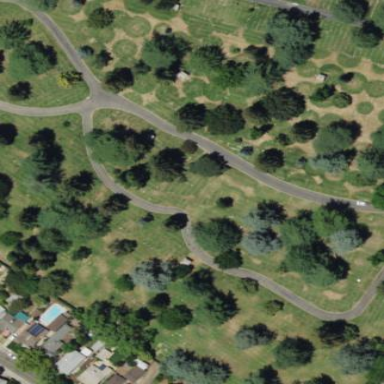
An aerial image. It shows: Cemetery with graves.